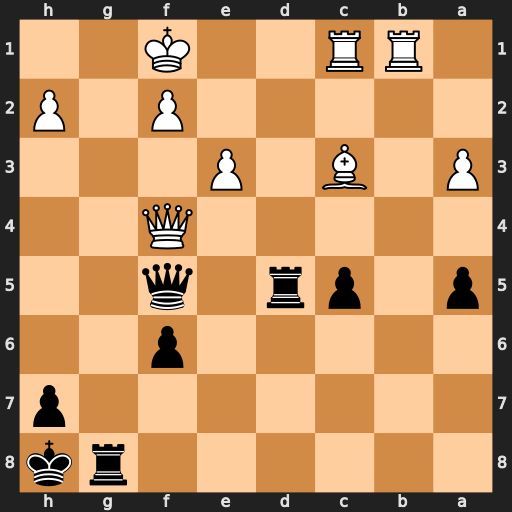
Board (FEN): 6rk/7p/5p2/p1pr1q2/5Q2/P1B1P3/5P1P/1RR2K2
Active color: b
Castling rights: -
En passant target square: -
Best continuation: Qd3+ Ke1 Rg1#